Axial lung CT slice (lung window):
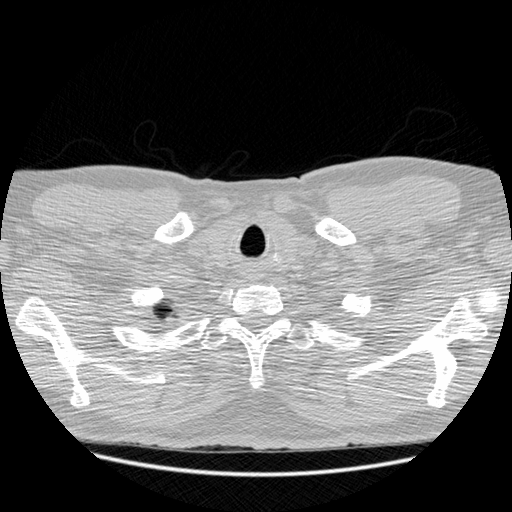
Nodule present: no